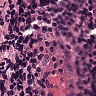
Metastatic tissue present: no